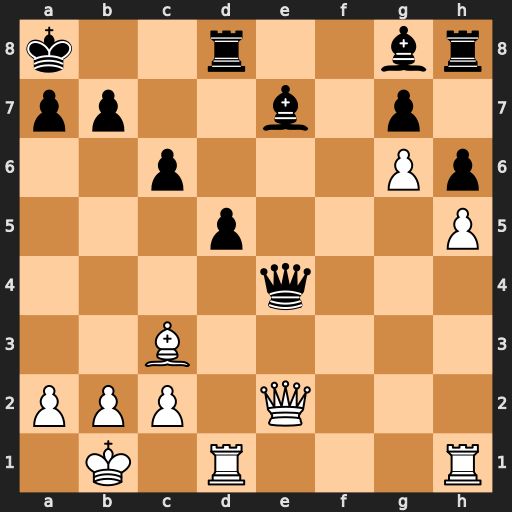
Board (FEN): k2r2br/pp2b1p1/2p3Pp/3p3P/4q3/2B5/PPP1Q3/1K1R3R
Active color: w
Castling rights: -
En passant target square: -
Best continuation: Qxe4 dxe4 Rxd8+ Bxd8 Bxg7 Bxa2+ Kxa2